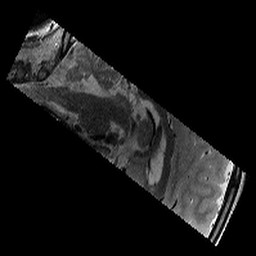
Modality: T2w
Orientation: sagittal
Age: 12
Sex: male
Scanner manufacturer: siemens
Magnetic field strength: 3 T
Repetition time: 7.7 s
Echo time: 0.067 s